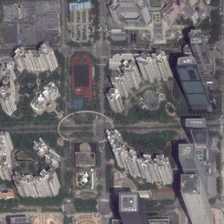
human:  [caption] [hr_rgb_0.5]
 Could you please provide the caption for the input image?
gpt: some buildings and green trees are in a commercial area .

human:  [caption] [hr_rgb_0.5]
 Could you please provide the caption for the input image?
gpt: some buildings and green trees are in a commercial area .

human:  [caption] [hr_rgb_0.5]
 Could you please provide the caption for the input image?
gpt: some buildings and green trees are in a commercial area .

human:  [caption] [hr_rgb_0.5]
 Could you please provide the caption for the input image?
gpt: some buildings and green trees are in a commercial area .

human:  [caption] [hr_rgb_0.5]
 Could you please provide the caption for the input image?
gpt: some buildings and green trees are in a commercial area .